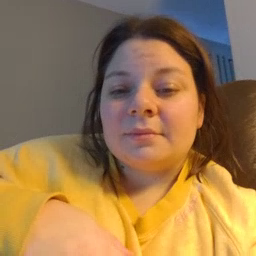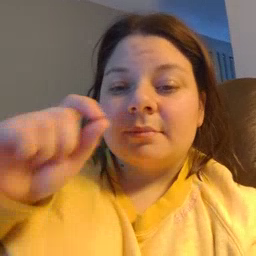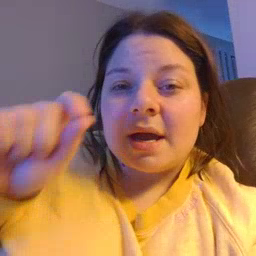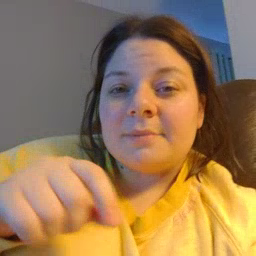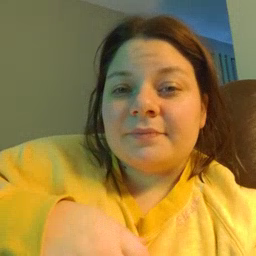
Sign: pen